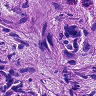
Metastatic tissue present: yes